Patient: sex M, age 42
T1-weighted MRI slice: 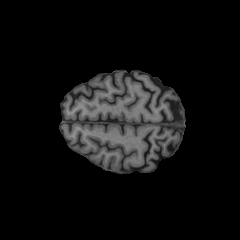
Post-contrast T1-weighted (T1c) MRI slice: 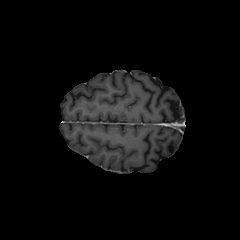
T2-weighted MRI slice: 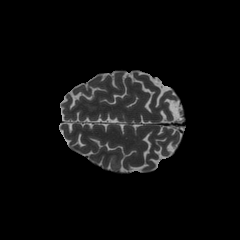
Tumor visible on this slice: no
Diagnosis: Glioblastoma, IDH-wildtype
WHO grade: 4